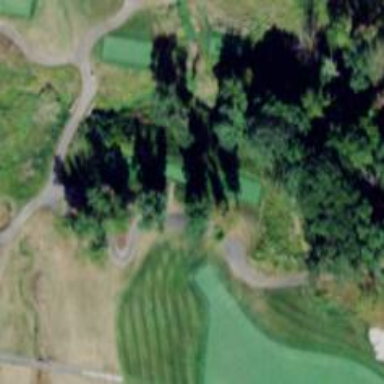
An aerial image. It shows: Path for both road and golf.